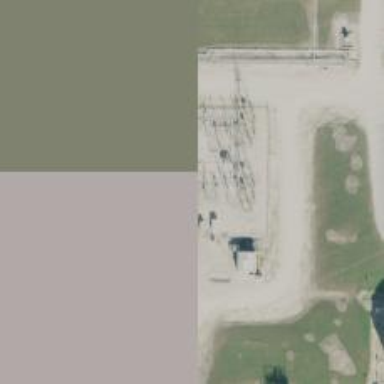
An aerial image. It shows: Switch used for power control.